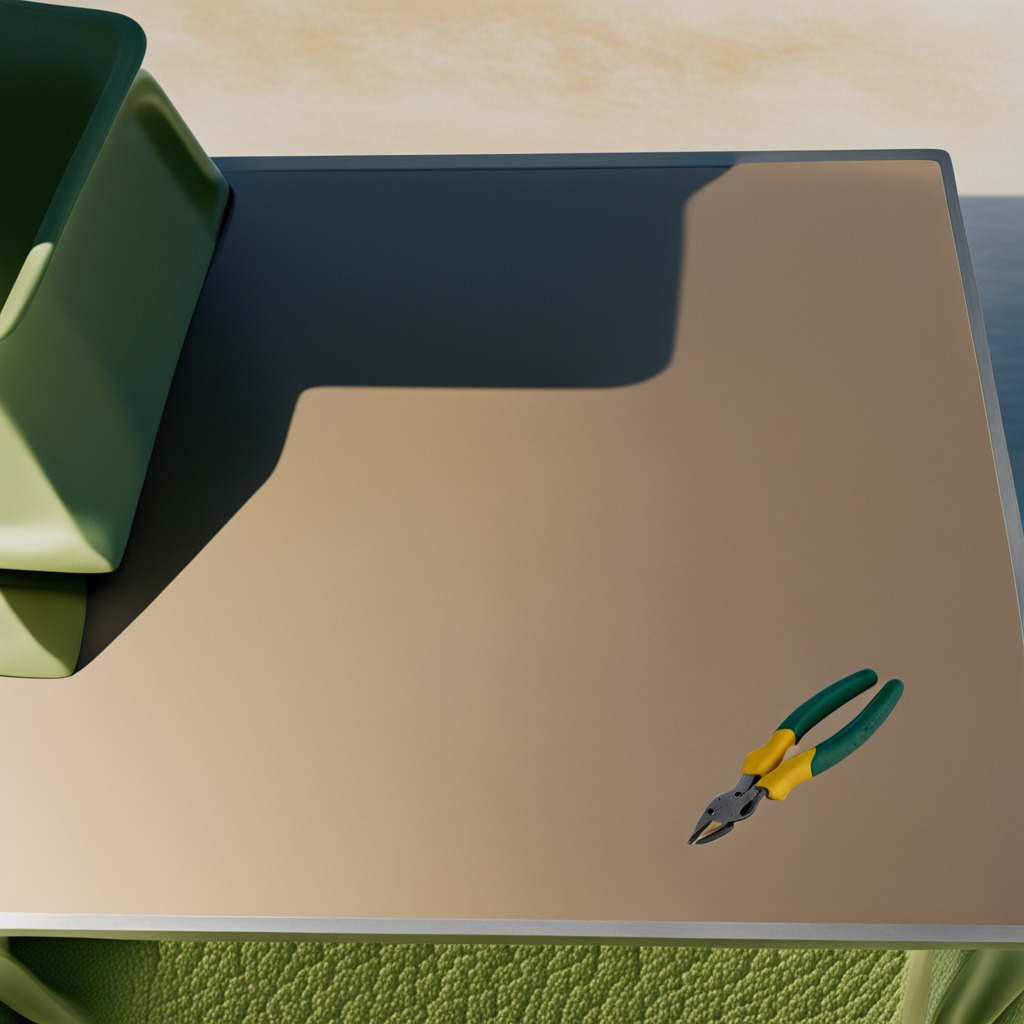
A plier is lying on the textured surface of the utility table.